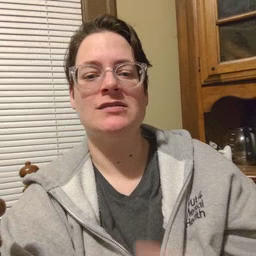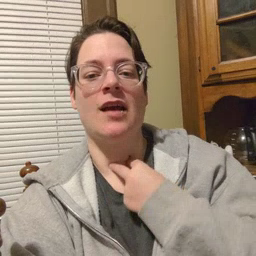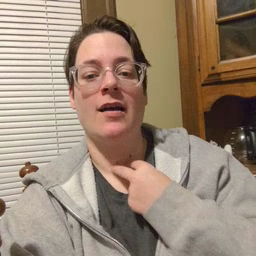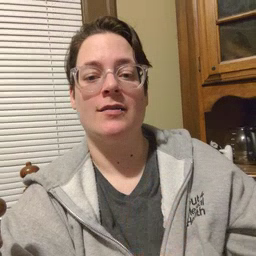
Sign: stuck